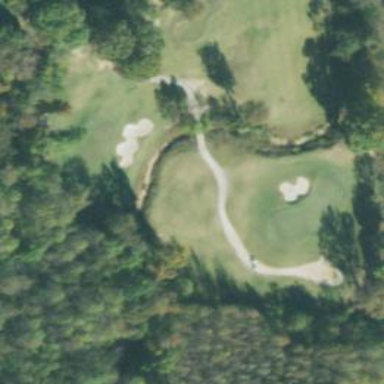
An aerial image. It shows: Service road used as golf cart path.